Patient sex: M
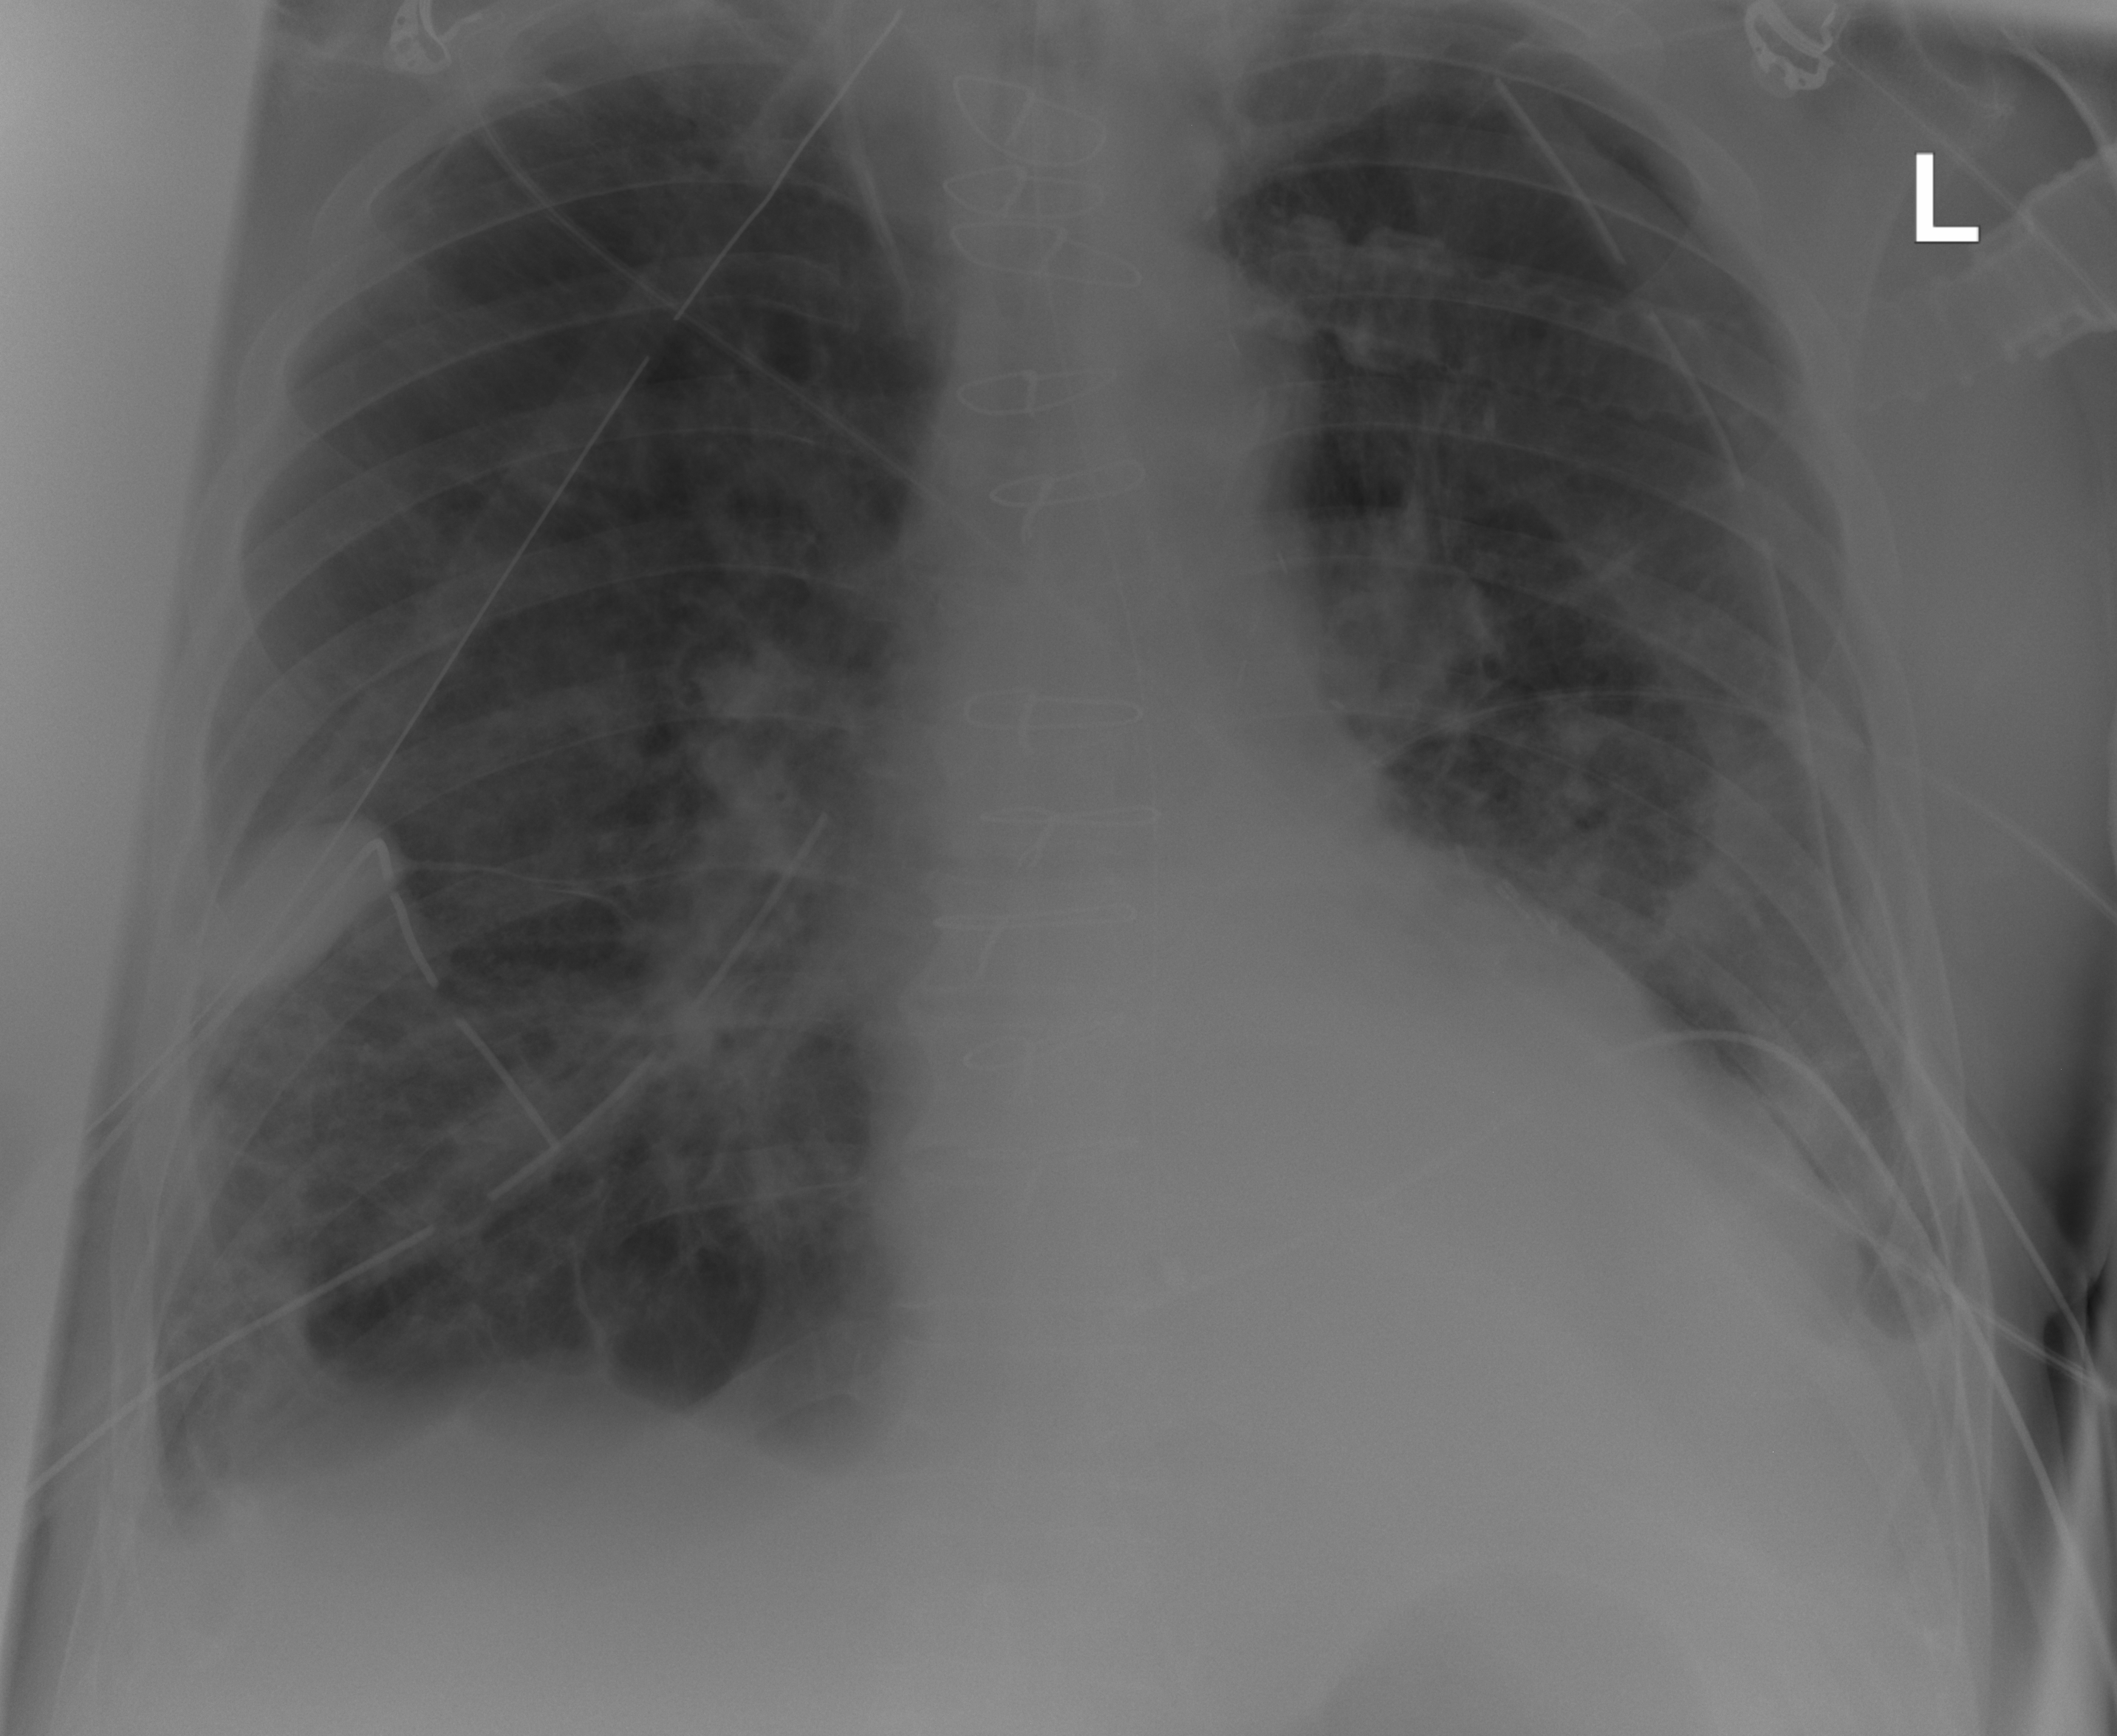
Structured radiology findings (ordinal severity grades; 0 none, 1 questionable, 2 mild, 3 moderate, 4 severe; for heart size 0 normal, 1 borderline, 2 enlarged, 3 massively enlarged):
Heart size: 2
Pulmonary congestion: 0
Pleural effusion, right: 2
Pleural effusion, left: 2
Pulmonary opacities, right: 1
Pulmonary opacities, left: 1
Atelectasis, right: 2
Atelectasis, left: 2